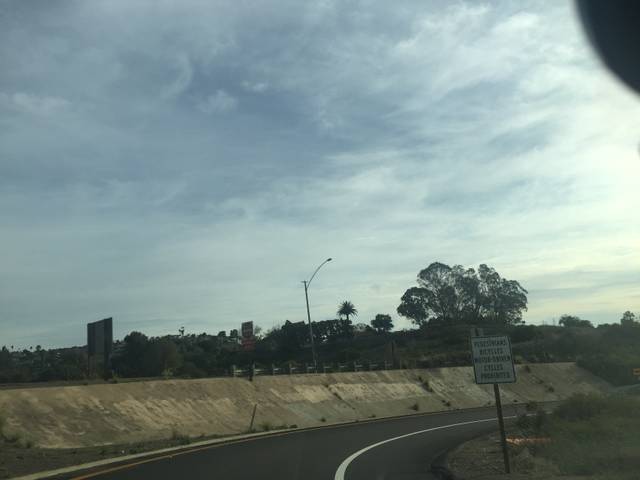
Region: United States
Coordinates: 32.78, -117.065